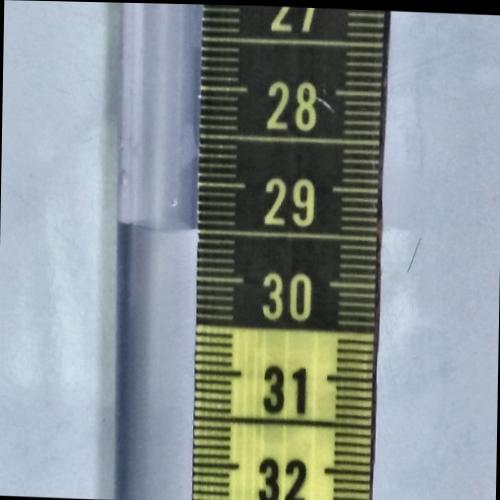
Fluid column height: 29.5 cm